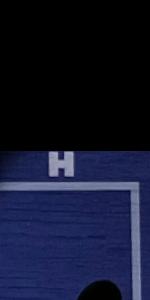
Label: Empty